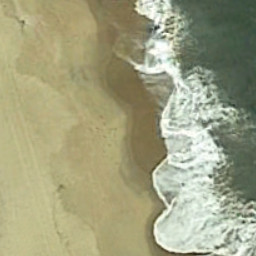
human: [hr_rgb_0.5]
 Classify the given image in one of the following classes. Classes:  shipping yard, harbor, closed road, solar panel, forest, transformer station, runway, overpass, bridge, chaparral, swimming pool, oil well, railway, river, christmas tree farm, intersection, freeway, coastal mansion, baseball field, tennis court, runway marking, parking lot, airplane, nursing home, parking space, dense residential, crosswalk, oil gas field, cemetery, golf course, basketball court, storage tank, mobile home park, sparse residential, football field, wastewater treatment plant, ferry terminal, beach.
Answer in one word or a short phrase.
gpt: beach